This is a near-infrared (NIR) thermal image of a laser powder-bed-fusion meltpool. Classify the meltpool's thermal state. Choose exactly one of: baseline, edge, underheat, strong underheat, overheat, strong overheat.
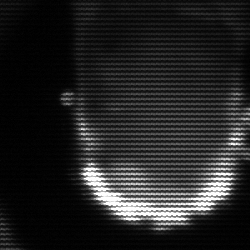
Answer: baseline